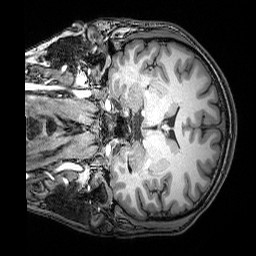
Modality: T1w
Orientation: coronal
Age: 23
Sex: male
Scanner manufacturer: siemens
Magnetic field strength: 3 T
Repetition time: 2.53 s
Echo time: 0.00388 s